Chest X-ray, AP view. Patient: 23 years old, sex M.
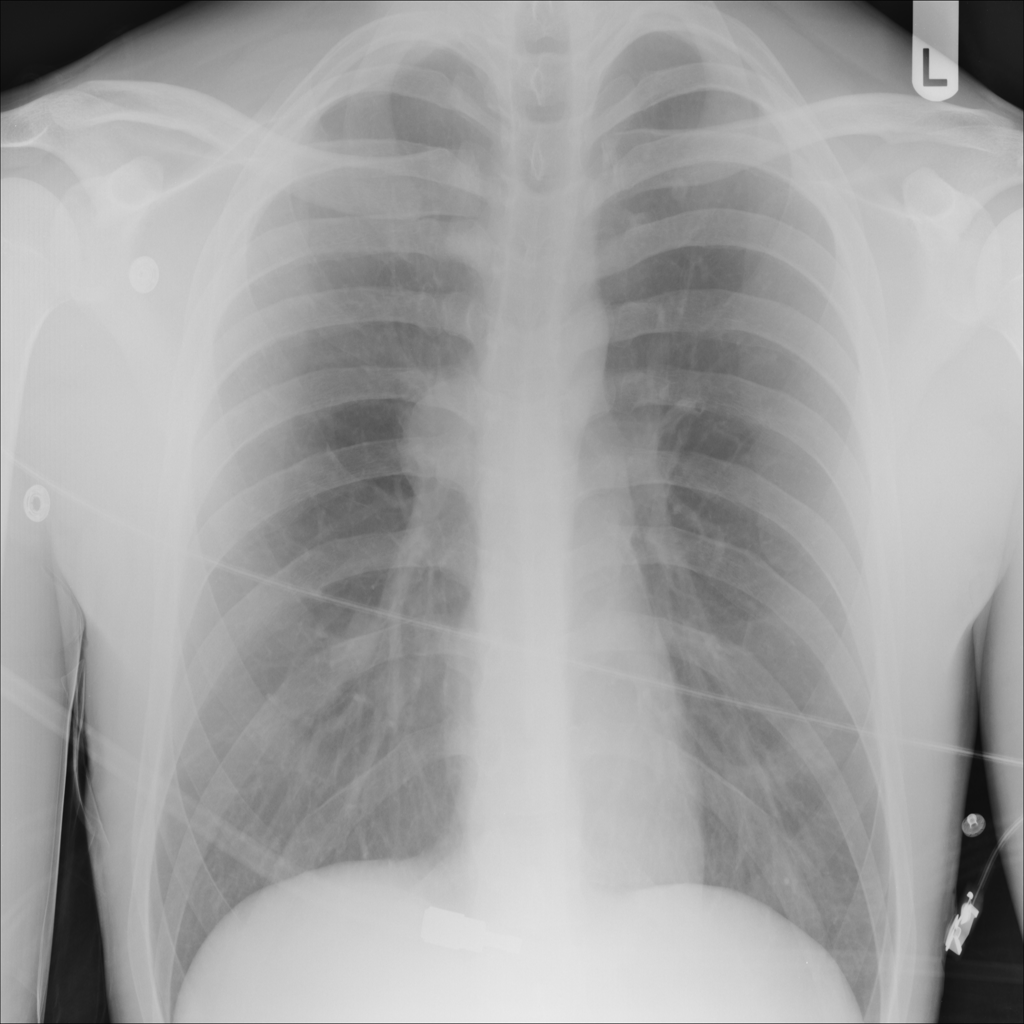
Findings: No Finding